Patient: sex F, age 48
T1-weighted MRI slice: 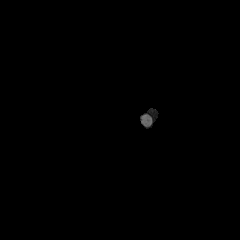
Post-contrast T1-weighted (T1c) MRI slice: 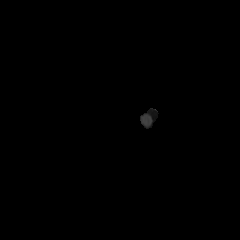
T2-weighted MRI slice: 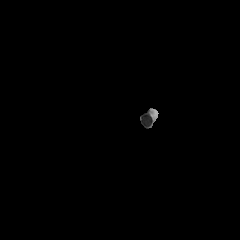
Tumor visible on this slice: no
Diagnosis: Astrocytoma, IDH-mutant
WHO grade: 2